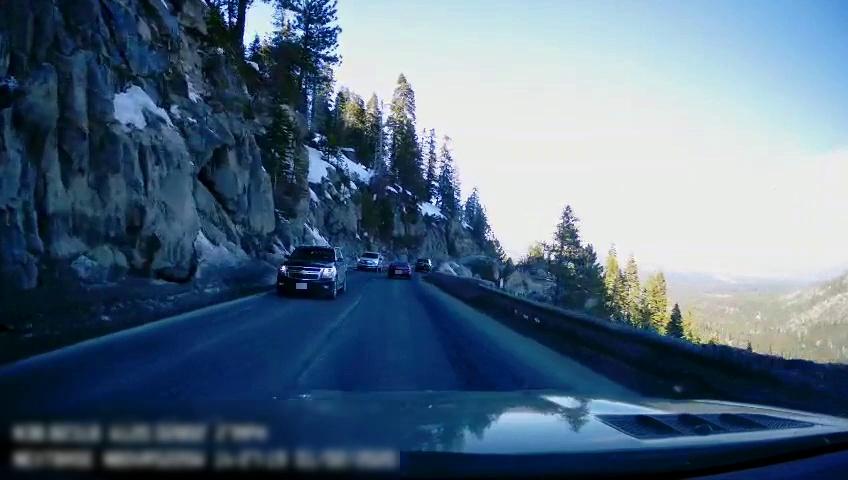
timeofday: Day
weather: Sunny
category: Drivable Space
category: Vehicles | SUV
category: Vehicles | SUV
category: Vehicles | SUV
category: Vehicles | Car
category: Lanes | Opposite Lane
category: Lanes | Opposite Lane
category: Lanes | Current Lane